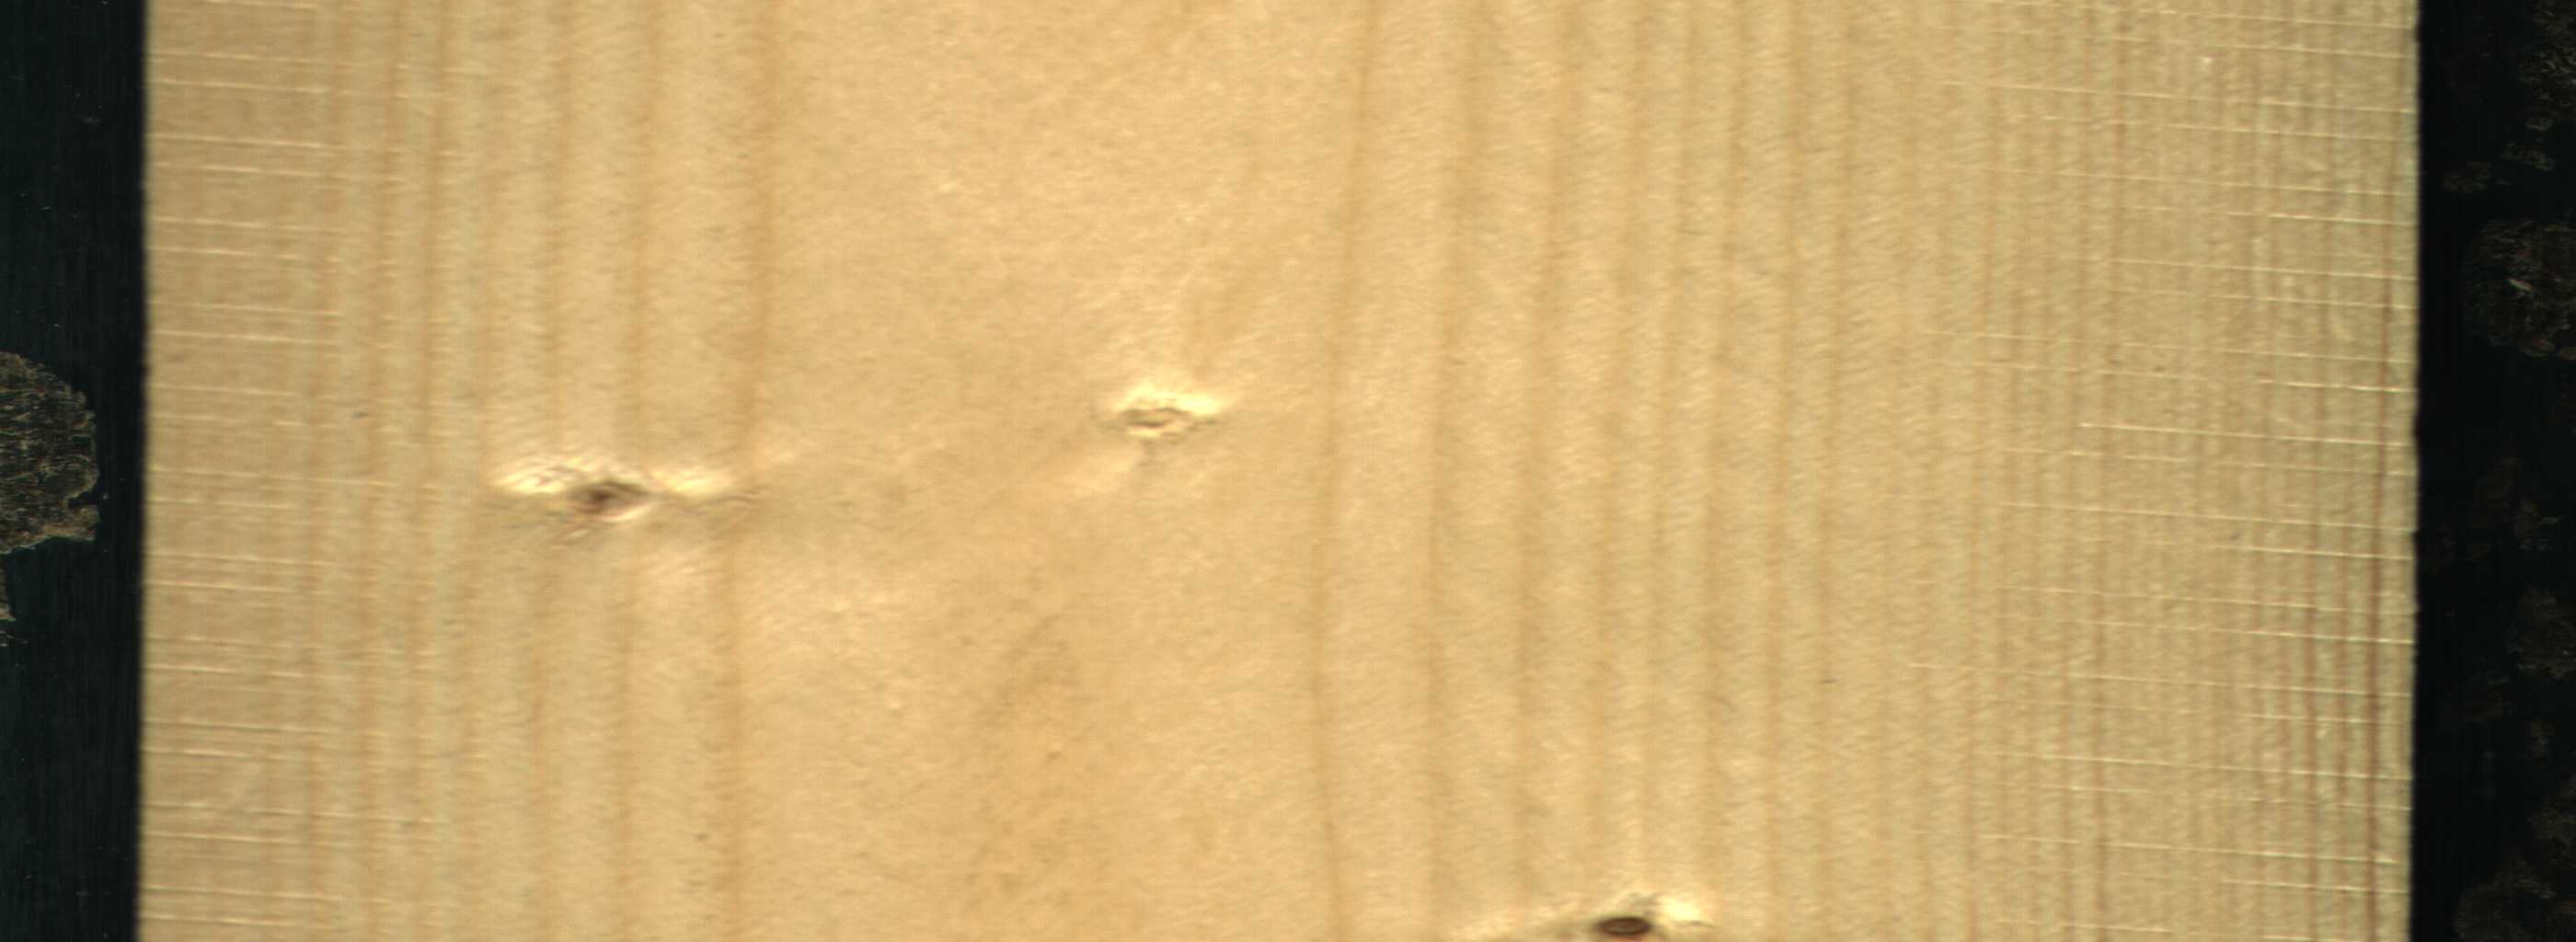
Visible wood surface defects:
Live_Knot
Live_Knot
Live_Knot